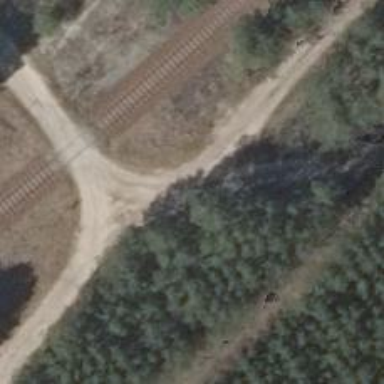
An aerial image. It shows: Dirt track road with grade 4 track type.